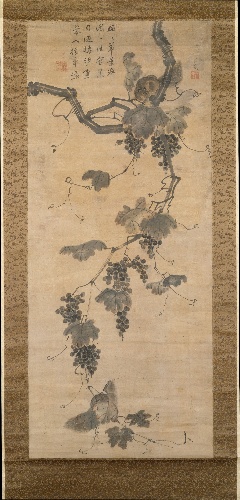
Artist: Unidentified artist
Date: early 19th century
Object type: Hanging scroll
Classification: Paintings
Medium: Hanging scroll; ink and color on paper
Culture: Korea
Period: Joseon dynasty (1392–1910)
Dimensions: Image: 54 x 22 3/4 in. (137.2 x 57.8 cm)
Overall with mounting: 74 3/4 x 29 1/2 in. (189.9 x 74.9 cm)
Overall with knobs: 74 3/4 x 31 3/4 in. (189.9 x 80.6 cm)
Department: Asian Art
Credit line: Purchase, Bequests of Harrison Cady and Louisa McNeary, by exchange, and Bequest of Dorothy Graham Bennett, 1987
Accession year: 1987
Repository: Metropolitan Museum of Art, New York, NY
Tags: Grapes|Squirrels|Vines